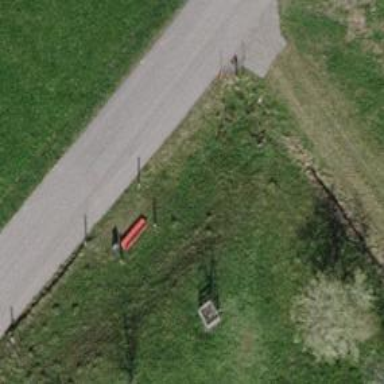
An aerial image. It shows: Red bench.